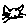
Label: cat